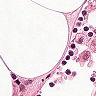
Metastatic tissue present: no